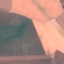
Label: AnnualCrop